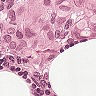
Metastatic tissue present: yes